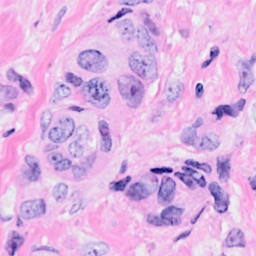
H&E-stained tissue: Breast